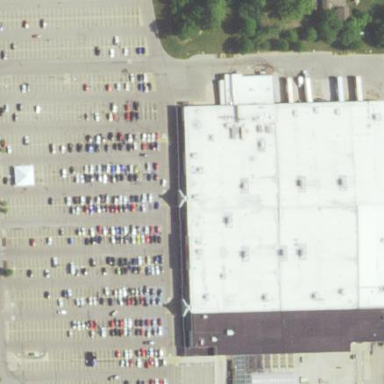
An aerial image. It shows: Parking area with surface.